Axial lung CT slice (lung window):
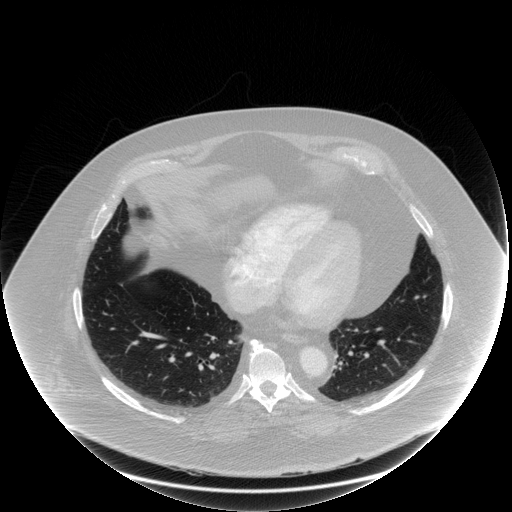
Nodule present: no